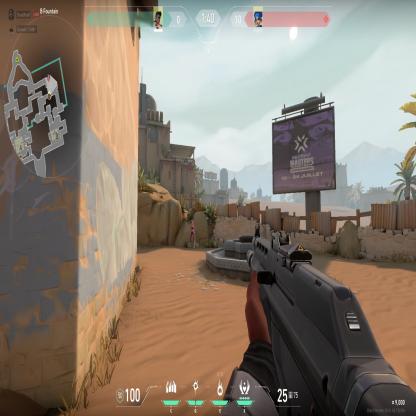
Label: enemy